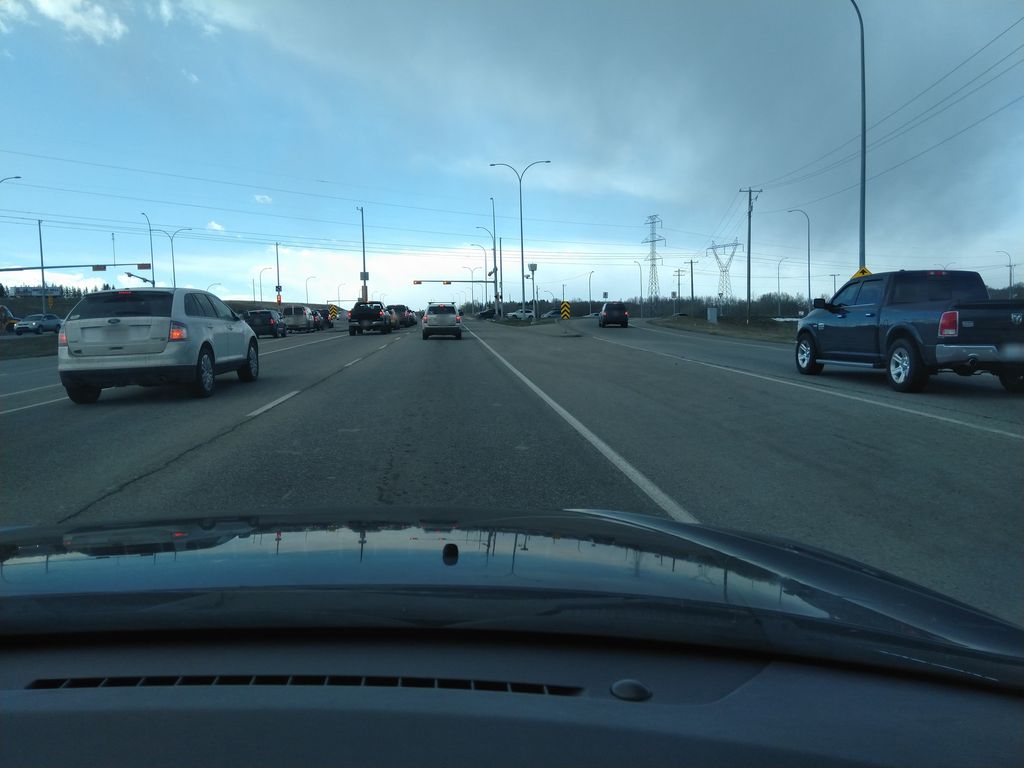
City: calgary